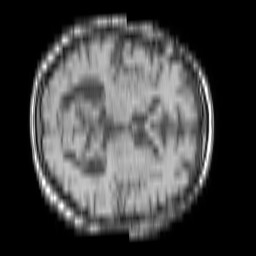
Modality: T1w
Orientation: axial
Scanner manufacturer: philips
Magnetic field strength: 1.5 T
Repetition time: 0.1799 s
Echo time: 0.001839 s